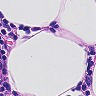
Metastatic tissue present: no